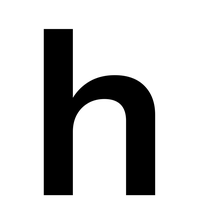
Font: InstrumentSans_SemiBold